Question: I am to implement this structure with kentico
'''
<li class="megamenu_button"><a href="#_">Mega Menu</a></li>
<li><a href="#">Home</a></li>
<li class="aa"><a href="#_" class="megamenu_drop">About Us</a><!-- Begin Item -->
<div class="dropdown_4columns dropdown_container"><!-- Begin Item Container -->
<div class="col_12">
<img class="img_left" src="images/about_us_img.png" width="125" height="146">
<ul class="list_unstyled">
<li><a href="#_">FreelanceSwitch</a></li>
<li><a href="#_">Creattica</a></li>
<li><a href="#_">WorkAwesome</a></li>
<li><a href="#_">Mac Apps</a></li>
</ul>
</div>
</div><!-- End Item Container -->
</li><!-- End Item -->
</ul><!-- End Mega Menu -->
'''
The design is meant to have at least 6 menu headers with sub-menu each.
The challenge is I don't even know how to approach the design. I am currently using aspx master template. All suggestion is welcome.
Attached to this is an image of the expected production. I have the that suit the listing above.
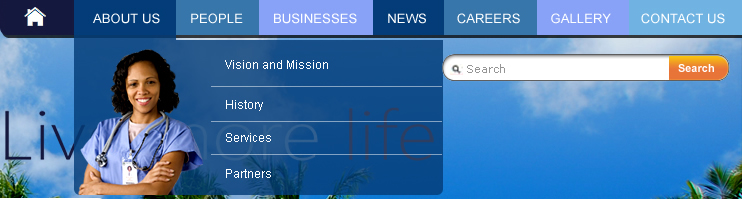
Answer: You will need to make use of nested repeaters (CMSBasic Repeaters).
May you find below useful links on how to do it.
<URL>
<URL>